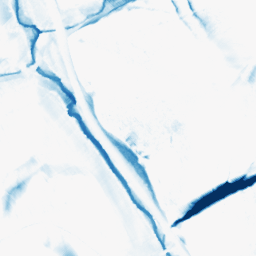
Category: morphological
Decomposition family: morphological_diamond
Decomposition parameters: operation: closing
radius: 15
Upsampling method: sinc_hamming
Upsampling parameters: scale: 4
kernel_size: 8
Upsampling scale: 4